Question:
I recently came across the above puzzle game. The objective is to form a large triangle in such a way that the shapes and colors of the parts of the figures on neighboring triangles match.
One way to solve this problem is to apply an exhaustive search and to test every possible combination (roughly 7.1e9). I wrote a simple script to solve it (<URL>.
Since this puzzle is quite old, brute-forcing this problem may not have been feasible back then. So, what's a more efficient way (algorithm/mathematical theory) to solve this?
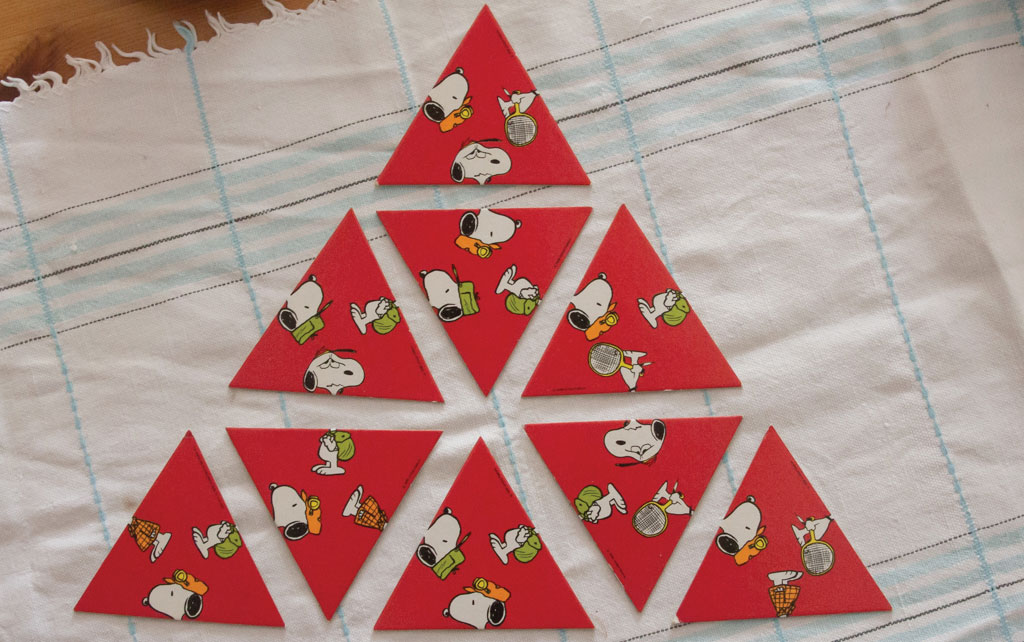
Answer: This is equivalent to the <URL>.
One interesting side-note: there is a very popular (commercial) edge-matching puzzle called <URL> which had a prize value of two million dollars. It's still unsoved to my knowledge.
This problem resulted in many attempts and blog-writings, which should offer you much about solving these kind of problems.
Failed (in terms of: did not solve the full-size E2 puzzle; but other hard ones) approaches, which should work much better than exhaustive-search (without heuristics) are:
- - -
Some interesting resources:
- Complexity-theory: 'Demaine, Erik D., and Martin L. Demaine. "Jigsaw puzzles, edge matching, and polyomino packing: Connections and complexity." Graphs and Combinatorics 23.1 (2007): 195-208.'- General hardness analysis (practical): 'Ansotegui, Carlos, et al. "How Hard is a Commercial Puzzle: the Eternity II Challenge." CCIA. 2008.'- SAT-solving approach: 'Heule, Marijn JH. "Solving edge-matching problems with satisfiability solvers." SAT (2009): 69-82.'- Edge-matching as benchmarks (because of hardness): 'Ansotegui, Carlos, et al. "Edge matching puzzles as hard sat/csp benchmarks." International Conference on Principles and Practice of Constraint Programming. Springer Berlin Heidelberg, 2008.'